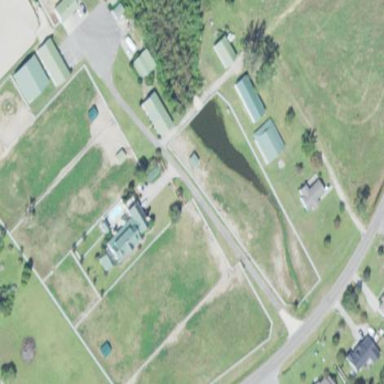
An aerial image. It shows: Farmyard used for horse riding leisure activities.